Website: apple
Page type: receipt
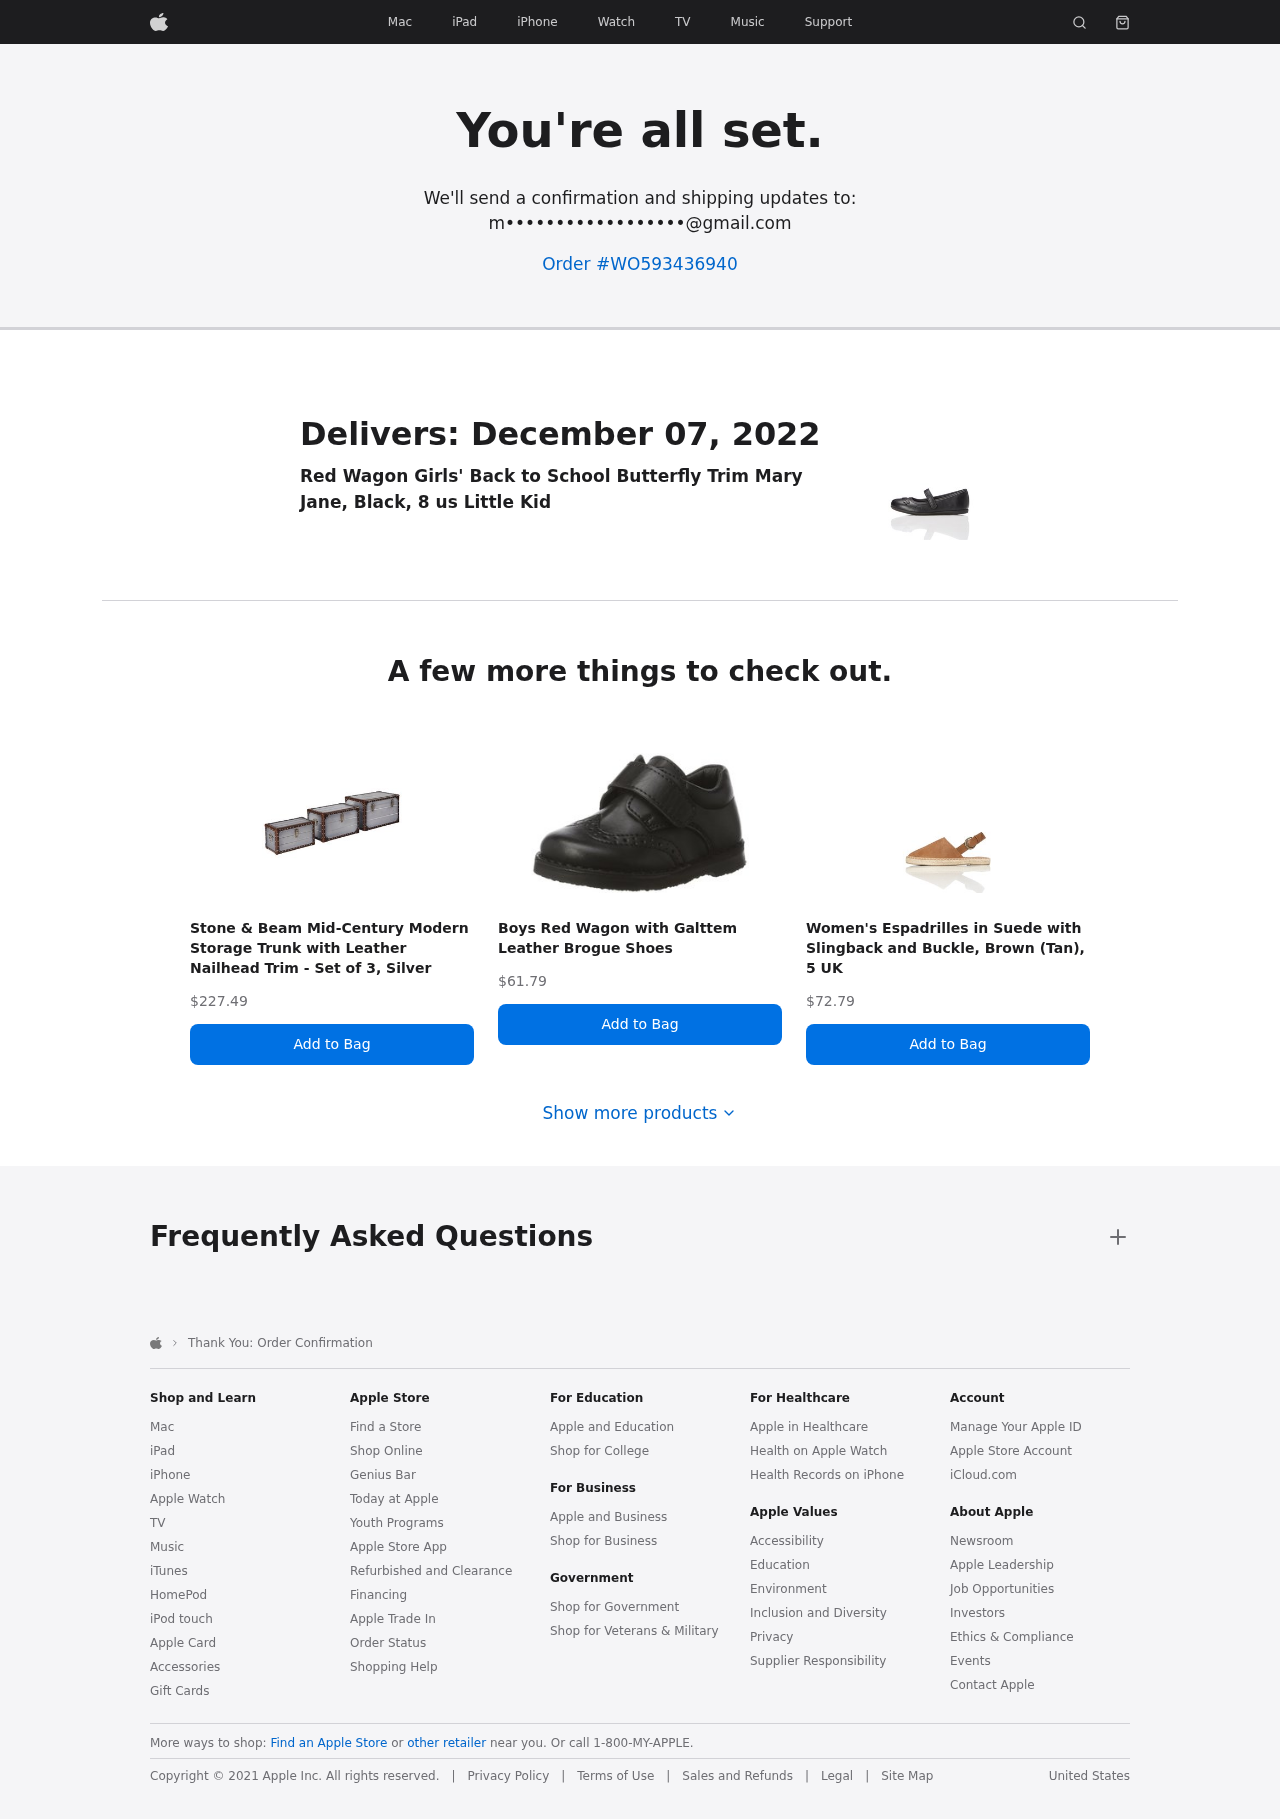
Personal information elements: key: PII_EMAIL
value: m••••••••••••••••••@gmail.com
Product elements: key: PRODUCT1_NAME
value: Red Wagon Girls' Back to School Butterfly Trim Mary Jane, Black, 8 us Little Kid
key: PRODUCT2_NAME
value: Stone & Beam Mid-Century Modern Storage Trunk with Leather Nailhead Trim - Set of 3, Silver
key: PRODUCT2_PRICE
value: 227.49
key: PRODUCT3_NAME
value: Boys Red Wagon with Galttem Leather Brogue Shoes
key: PRODUCT3_PRICE
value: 61.79
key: PRODUCT4_NAME
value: Women's Espadrilles in Suede with Slingback and Buckle, Brown (Tan), 5 UK
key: PRODUCT4_PRICE
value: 72.79
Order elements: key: ORDER_ID
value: WO593436940
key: ORDER_DELIVERY_DATE
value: December 07, 2022